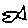
Label: fish